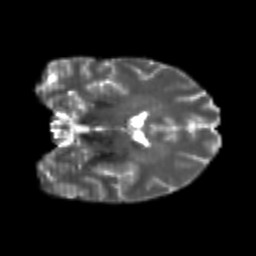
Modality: T2w
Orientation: coronal
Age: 23
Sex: female
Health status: healthy
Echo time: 0.074 s